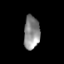
Tissue: skin
Cell type: Epithelial cells
Senescence score: 0.2557
Nuclear area (px): 519
Mean DAPI intensity: 140.709